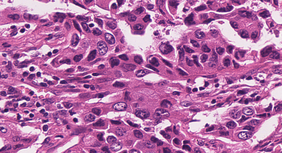
Tumor epithelial tissue: yes
Tumor-associated stroma tissue: no
Normal tissue: no